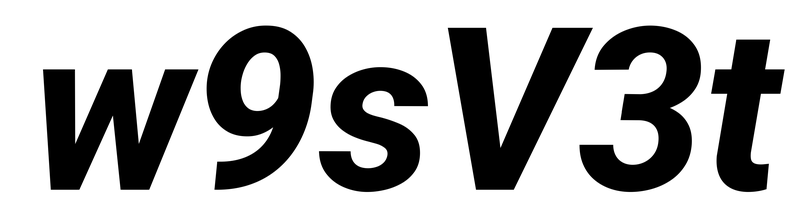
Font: Roboto-Italic_ExtraBold_Italic